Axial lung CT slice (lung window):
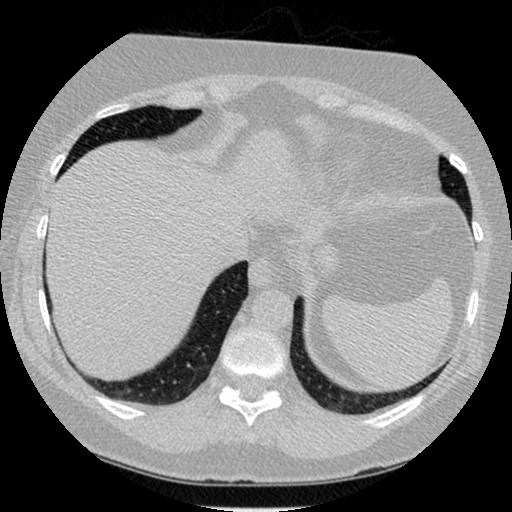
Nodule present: no